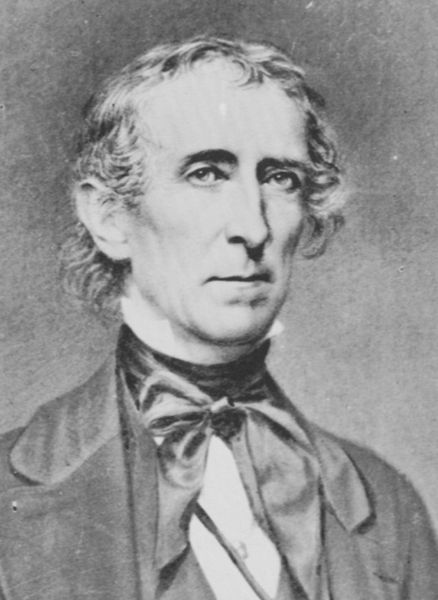
Titel: John Tyler
Künstler: Mathew B. Brady
Schlagwörter: gemälde, mann, schatten, weiß, frisur, grau, haar, hintergrund, licht, mund, nase, ohr, schwarz, stirn, zeichnung, blick, rock, schleife, alt, anzug, blond, hemd, jacke, augen, gesicht, kragen, bildnis, hals, herr, portrait, porträt, schlank, auge, geistlicher, haare, mantel, augenbrauen, brustbild, frontal, kinn, knopf, lippen, locke, locken, potrait, scheitel, schulter, seide, schärpe, wangen, alter mann, amerika, romantik, krawatte, dichter, ernst, schmal, seitenscheitel, brauen, büste, halstuch, pupillen, fliege, naht, revers, sakko, weste, lider, foto, fotografie, photographie, schwarzweiss, künstler, politik, schiller, nasenloch, politiker, photo, schlips, halbprofil, rasiert, wams, binder, halsbinde, kin, carl, goethe, aufnahme, halstuchs, lid, schumann, selbstpotrait, nackenhaar, lange nase, große ohren, eugen, goehte, e, rn, kein bart, mann krawatte, 19., segelohr, orff, schilleer, braue19. jahrhundert, ungepflegtes haar